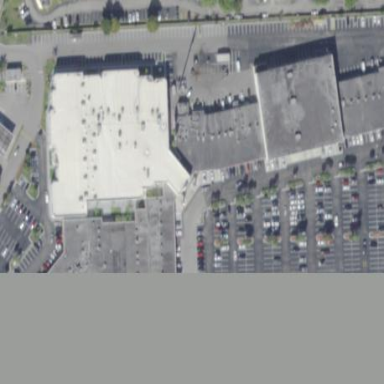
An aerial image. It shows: Cinema building.